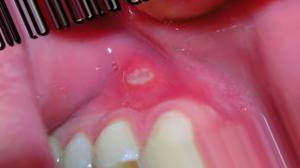
Condition: Mouth Ulcer